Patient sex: F
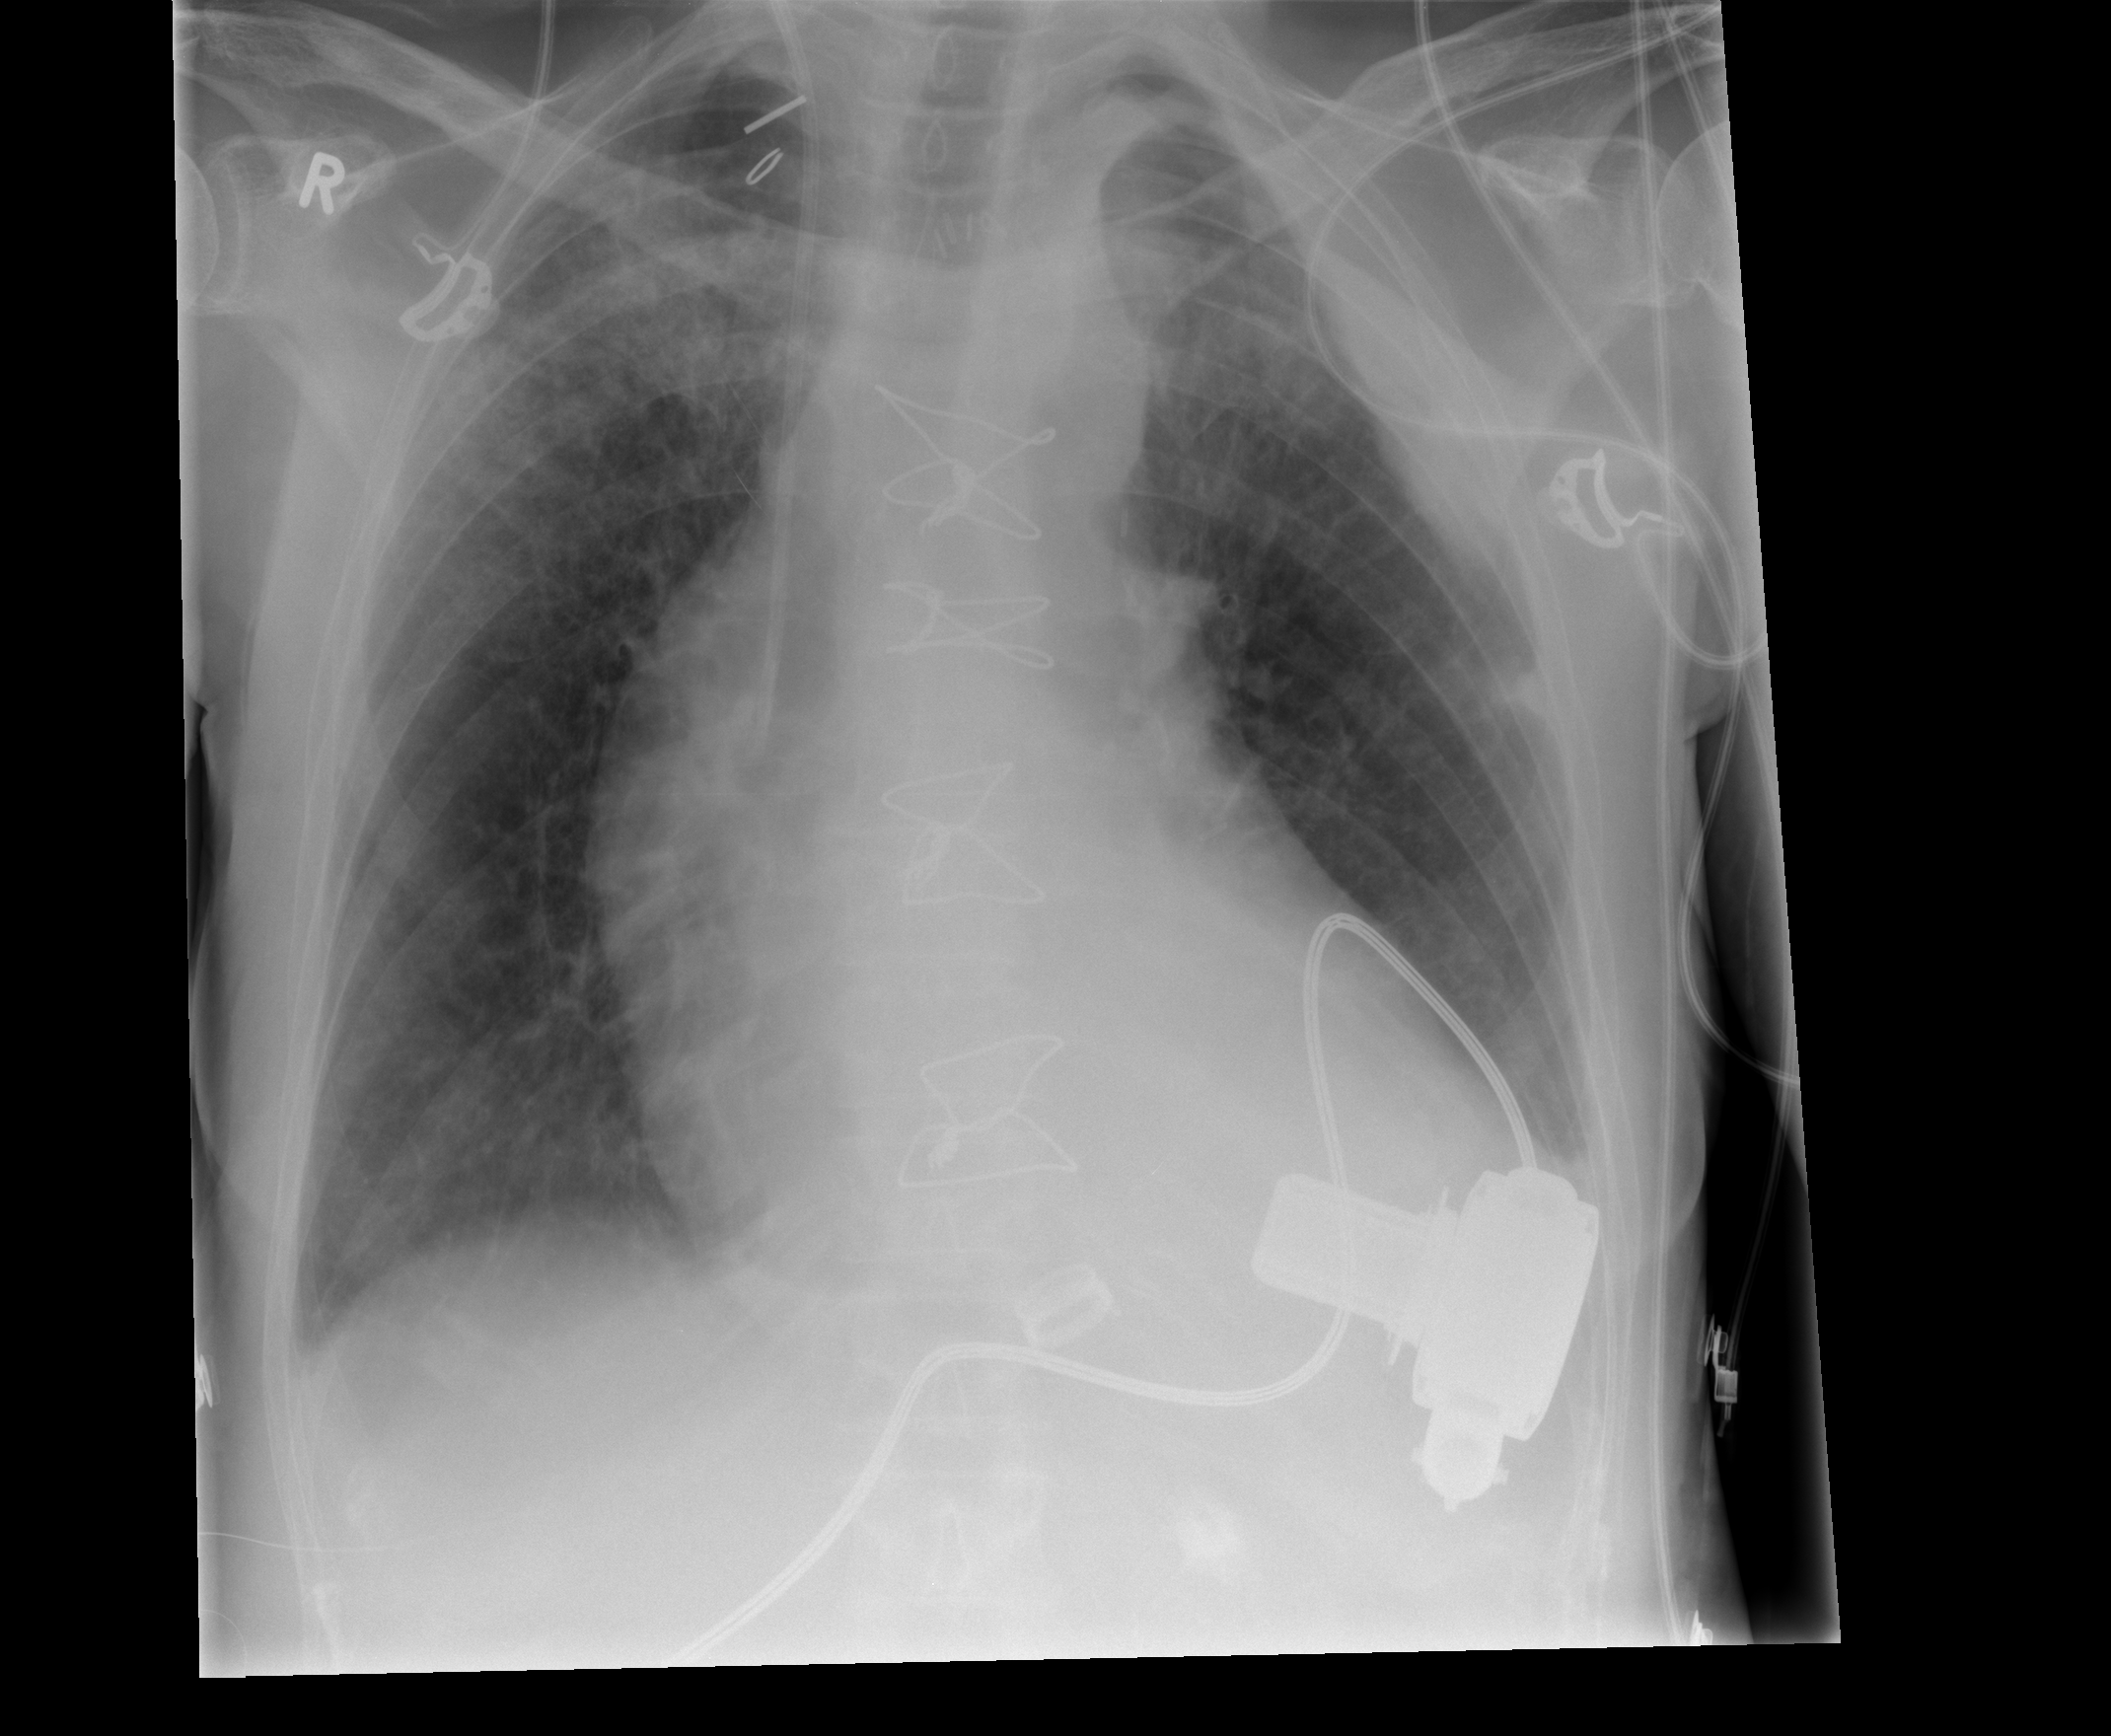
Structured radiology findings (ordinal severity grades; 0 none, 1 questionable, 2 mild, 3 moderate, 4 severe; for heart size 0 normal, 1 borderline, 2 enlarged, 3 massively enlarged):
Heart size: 2
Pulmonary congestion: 2
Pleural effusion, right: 2
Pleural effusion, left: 2
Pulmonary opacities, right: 2
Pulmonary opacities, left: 2
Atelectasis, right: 2
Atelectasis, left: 2